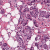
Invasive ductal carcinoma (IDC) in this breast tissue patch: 1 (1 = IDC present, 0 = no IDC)